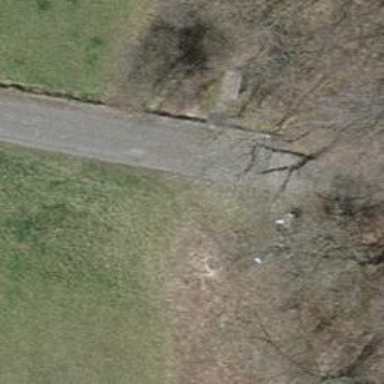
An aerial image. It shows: Brown bench.